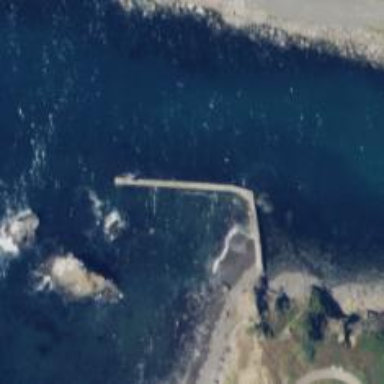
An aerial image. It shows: Breakwater structure.